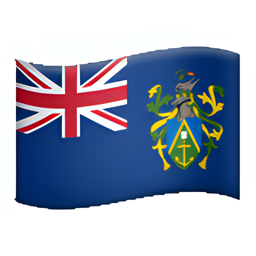
Name: flag for pitcairn islands
Emoji: 🇳🇵
Group: Flags
Sub-group: country-flag